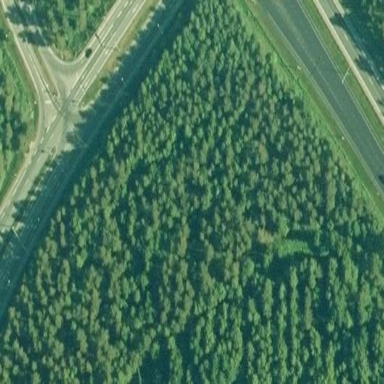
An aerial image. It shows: Mixed leaf-type forest area.